Question: I've created an SQLite database inside application, populated it and now I'm trying to read from it. The app keeps crashing and this is the logcat I receive:
'''
12-30 05:53:18.008: E/AndroidRuntime(6205): java.lang.RuntimeException: Unable to start activity ComponentInfo{com.example.testparsing/com.example.testparsing.Urnik}: android.database.sqlite.SQLiteException: unrecognized token: "4c" (code 1): , while compiling: SELECT predmet FROM predmeti WHERE dan=PONEDELJEK and ura=2 and oddelek=4c
'''
Function for reading from database:
'''
Cursor getSubject(String dan, int ura, String oddelek){
String[] columnNames = new String[1];
columnNames[0] = SQLiteHelper.PREDMET;
String selection = SQLiteHelper.DAN+"="+dan+" and "+SQLiteHelper.URA+"="+ura+" and "+SQLiteHelper.ODDELEK+"="+oddelek;
open();
return db.query(
SQLiteHelper.IME_TABELE,
columnNames,
selection,
null, null, null, null);
}
'''
How I'm trying to read:
'''
TextView tw1p = (TextView) findViewById(R.id.tview1p);
DatabaseHandler db = new DatabaseHandler(getApplicationContext());
Cursor c = db.getSubject("PONEDELJEK", 2, "4c");
String predmet = c.getString(c.getColumnIndex(SQLiteHelper.PREDMET));
tw1p.setText(predmet);
'''
A screenshot of table, just to prove that oddelek "4c" in fact does exist:

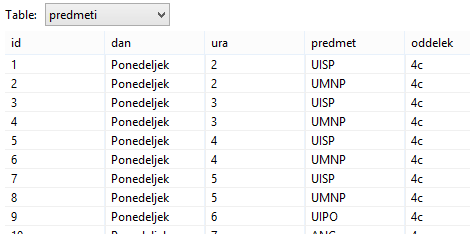
Answer: '''
SELECT predmet FROM predmeti WHERE dan=PONEDELJEK and ura=2 and oddelek=4c
'''
You need to quote your string literals, for example:
'''
SELECT predmet FROM predmeti WHERE dan='PONEDELJEK' and ura=2 and oddelek='4c'
'''
But it's better to use '?' placeholder for literals:
'''
SELECT predmet FROM predmeti WHERE dan=? and ura=? and oddelek=?
'''
and change your 'null' 'selectionArgs' to
'''
new String[] { dan, Integer.toString(ura), oddelek }
'''